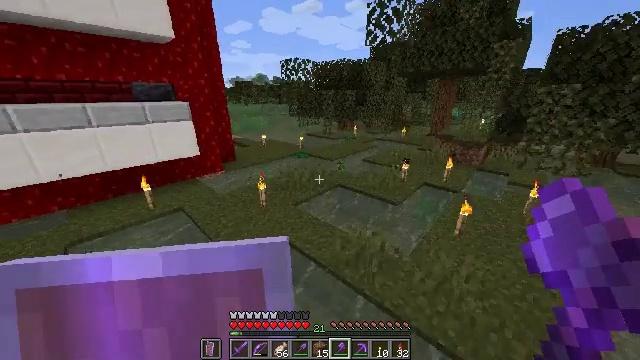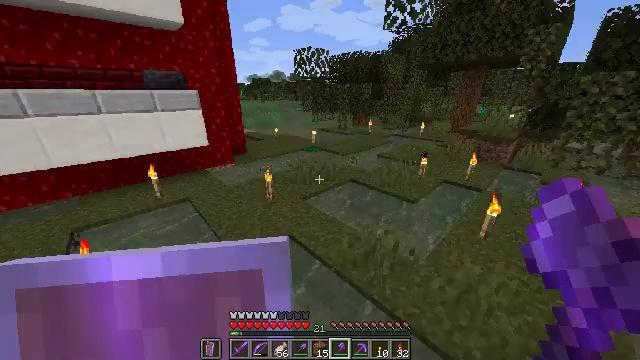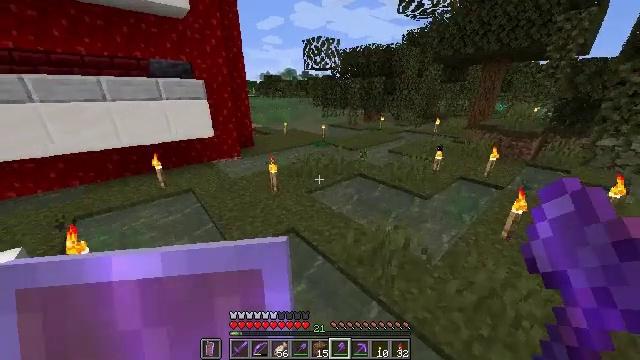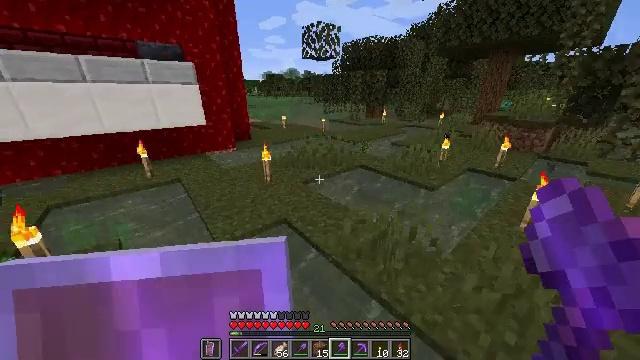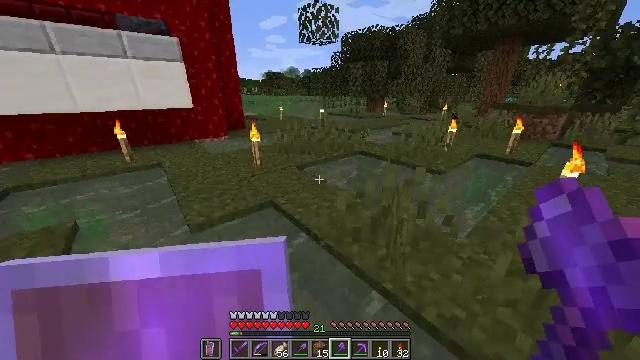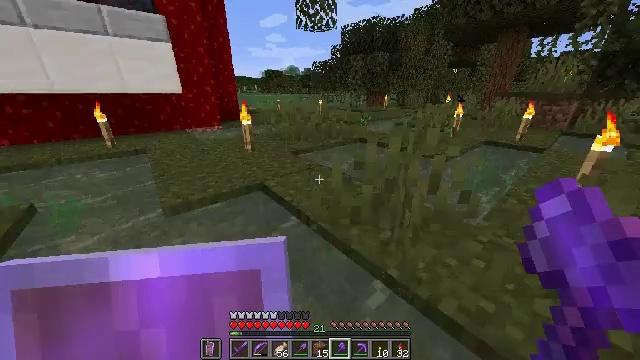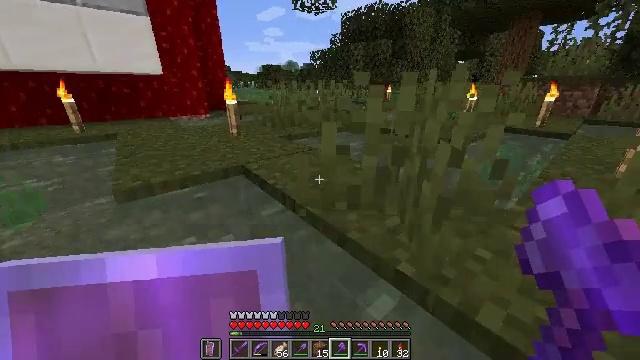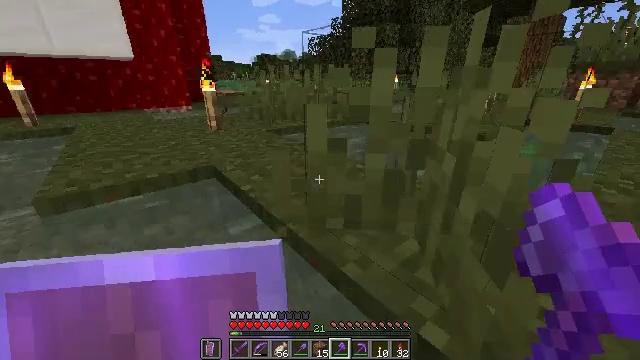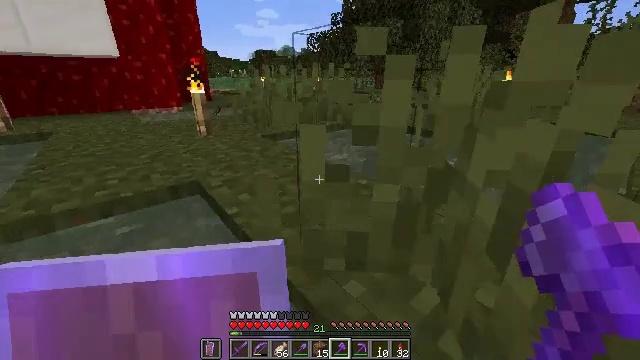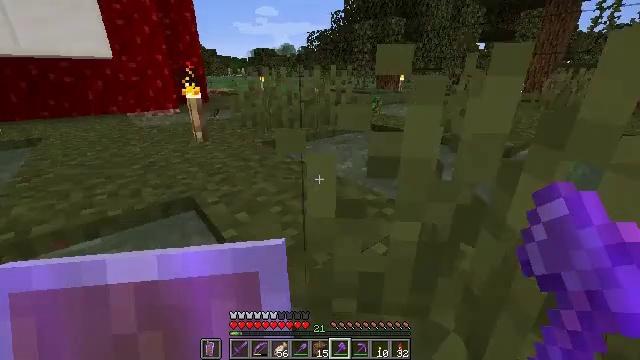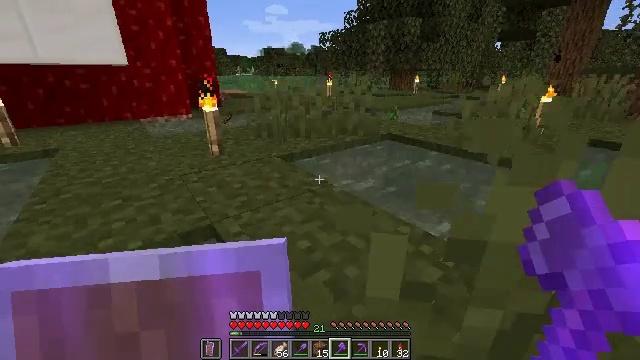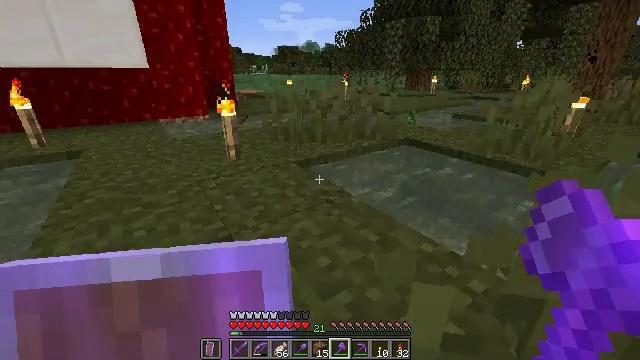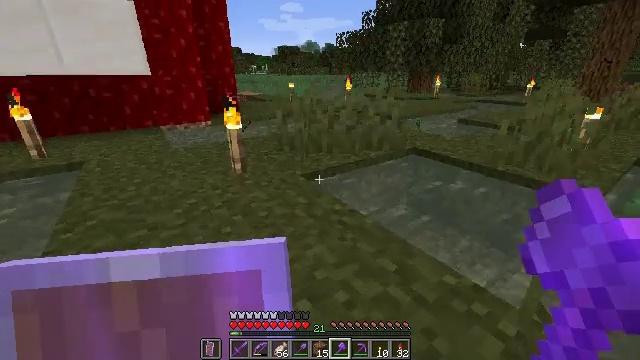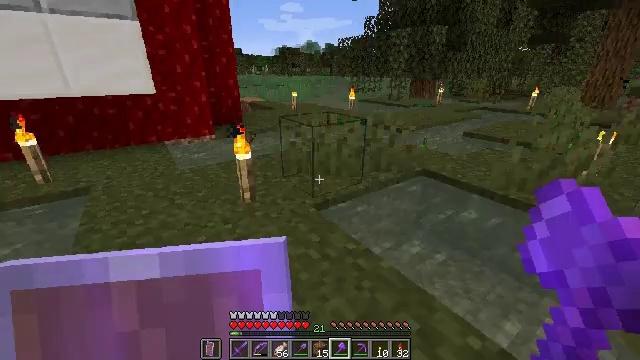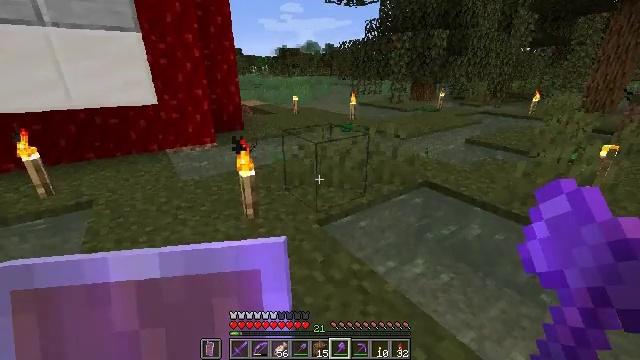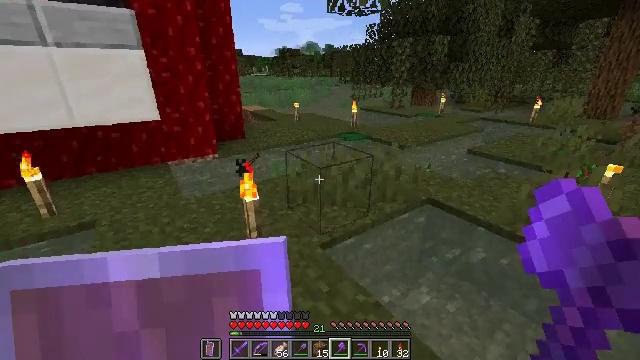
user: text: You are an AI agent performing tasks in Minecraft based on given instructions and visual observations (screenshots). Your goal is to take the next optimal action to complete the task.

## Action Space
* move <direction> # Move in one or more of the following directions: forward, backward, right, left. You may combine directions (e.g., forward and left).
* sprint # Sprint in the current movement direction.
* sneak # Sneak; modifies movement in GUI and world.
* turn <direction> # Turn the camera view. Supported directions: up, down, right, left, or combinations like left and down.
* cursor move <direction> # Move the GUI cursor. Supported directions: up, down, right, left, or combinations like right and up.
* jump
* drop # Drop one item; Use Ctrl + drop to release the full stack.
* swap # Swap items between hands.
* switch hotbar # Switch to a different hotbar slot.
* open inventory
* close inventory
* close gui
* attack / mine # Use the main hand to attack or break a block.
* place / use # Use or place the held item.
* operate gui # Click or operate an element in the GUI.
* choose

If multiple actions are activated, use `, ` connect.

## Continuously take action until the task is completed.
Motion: motion action
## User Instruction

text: Break the vines.
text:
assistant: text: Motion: move forward, sprint, turn left
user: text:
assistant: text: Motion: move forward, sprint, turn left
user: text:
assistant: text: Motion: move forward, sprint
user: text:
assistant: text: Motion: move forward, sprint
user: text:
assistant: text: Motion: move forward, sprint, jump
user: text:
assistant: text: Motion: move forward, sprint, jump
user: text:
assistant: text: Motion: move forward, sprint, jump
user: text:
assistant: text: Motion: move forward, sprint, jump
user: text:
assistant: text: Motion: move forward, sprint, jump
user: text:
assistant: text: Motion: move forward, sprint, turn left, jump
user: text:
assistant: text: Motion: move forward, sprint, turn left, jump
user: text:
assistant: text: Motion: move forward, sprint
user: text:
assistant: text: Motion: move forward, sprint
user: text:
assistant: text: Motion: move forward, sprint
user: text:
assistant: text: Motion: move forward, sprint
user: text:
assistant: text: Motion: move forward, sprint
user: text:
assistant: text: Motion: move forward, sprint
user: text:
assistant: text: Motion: move forward, sprint
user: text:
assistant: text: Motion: move forward, sprint, turn right
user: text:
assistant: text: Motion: move forward, sprint, turn right
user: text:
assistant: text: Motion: move forward, sprint, turn right
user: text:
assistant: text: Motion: move forward, sprint, turn right
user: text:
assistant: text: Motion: move forward, sprint
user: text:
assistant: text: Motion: move forward, sprint
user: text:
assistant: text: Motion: move forward, sprint
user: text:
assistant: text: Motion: move forward, sprint
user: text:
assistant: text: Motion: move forward, sprint
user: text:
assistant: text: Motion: move forward, sprint
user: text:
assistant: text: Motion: move forward, sprint
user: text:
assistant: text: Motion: move forward, sprint